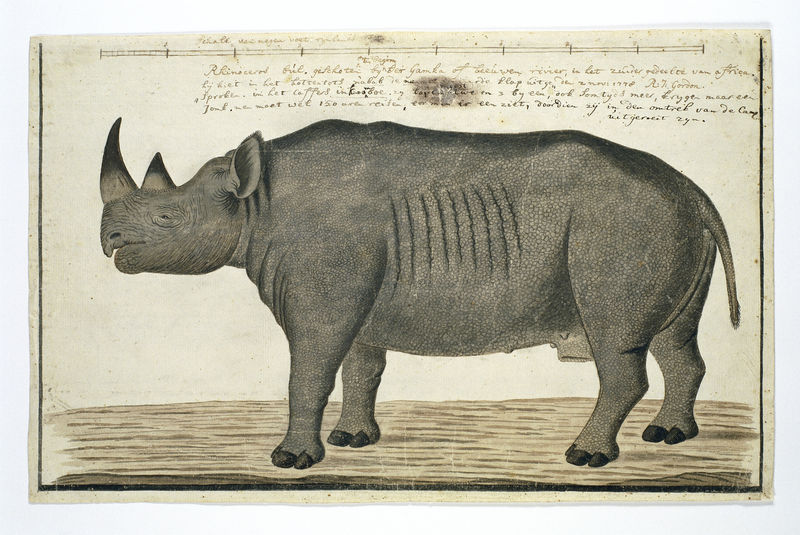
Titel: Zwarte neushoorn (Diceros bicornis): mannetje
Künstler: Robert Jacob Gordon
Standort: Amsterdam
Institution: Rijksmuseum
Schlagwörter: braun, ohr, zeichnung, tier, horn, auge, schwanz, schrift, studie, nasenloch, fleck, maul, massstab, nashorn